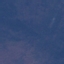
Land use / land cover class: HerbaceousVegetation